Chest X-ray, AP view. Patient: 51 years old, sex F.
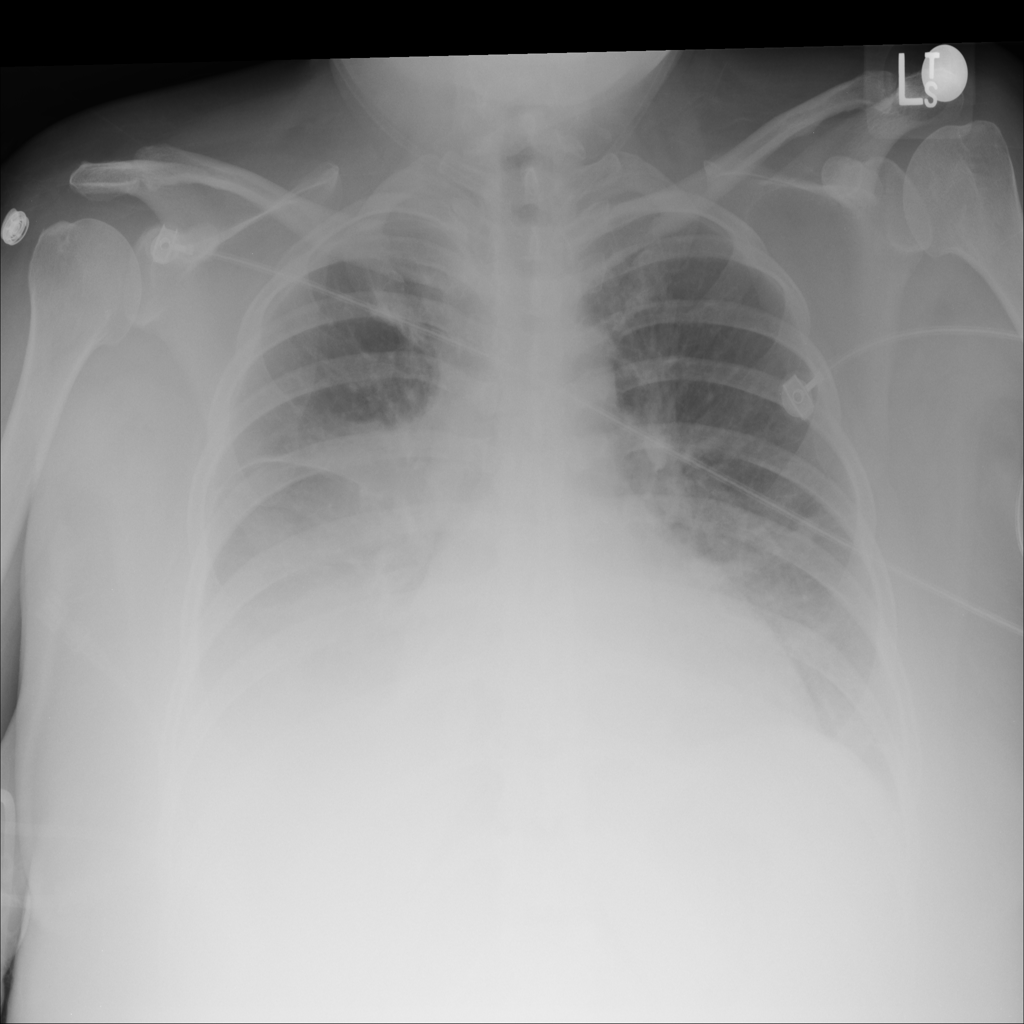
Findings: Effusion